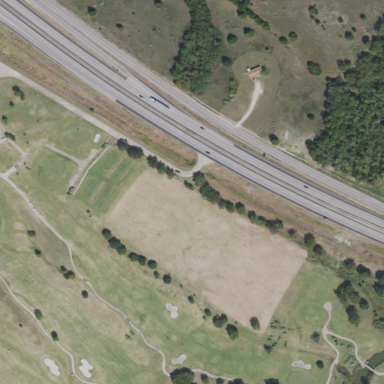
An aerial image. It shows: Golf course featuring driving range.